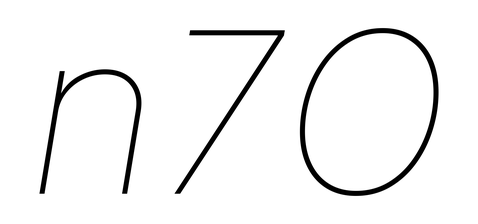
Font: Inter-Italic_Thin_Italic